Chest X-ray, PA view. Patient: 33 years old, sex F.
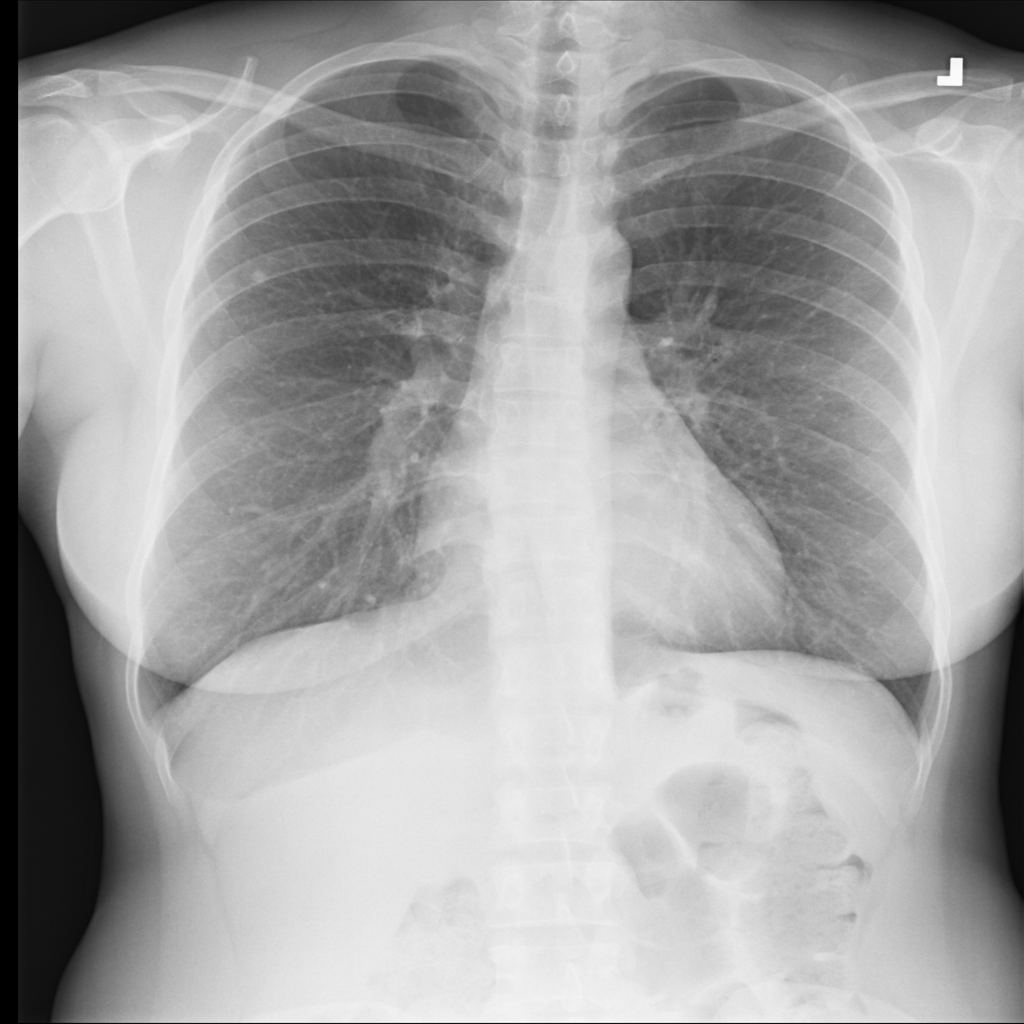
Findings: No Finding